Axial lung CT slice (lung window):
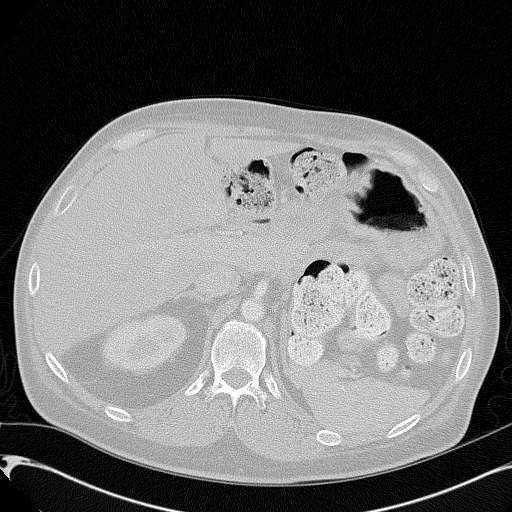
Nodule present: no